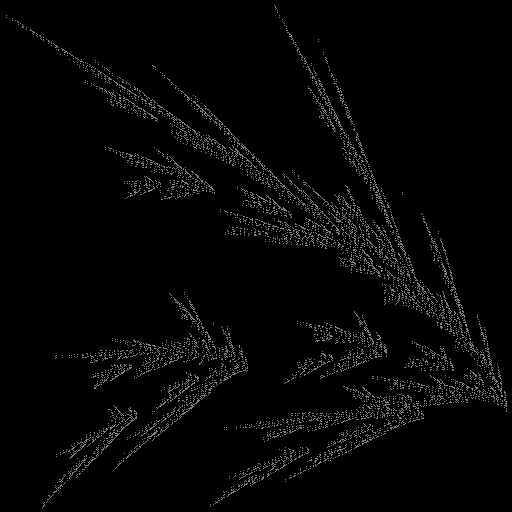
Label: filmyfern